Question: Im not very good in creating android layouts so I am not able to align the button to the bottom in the MainView.
Picture:

Layout:
'''
<?xml version="1.0" encoding="utf-8"?>
<LinearLayout android:id="@+id/linearLayout1" android:layout_width="fill_parent" android:layout_height="wrap_content" xmlns:android="http://schemas.android.com/apk/res/android" android:orientation="vertical">
<ListView android:id="@+id/lv_pizza" android:layout_width="fill_parent"
android:layout_height="wrap_content" android:layout_weight="1"></ListView>
<Button android:layout_width="fill_parent" android:id="@+id/bt_add"
android:layout_height="wrap_content" android:text="hinzufugen"></Button>
<RelativeLayout android:layout_width="fill_parent" android:id="@+id/relativeLayout2" android:layout_height="fill_parent">
</RelativeLayout>
</LinearLayout>
'''
Please help
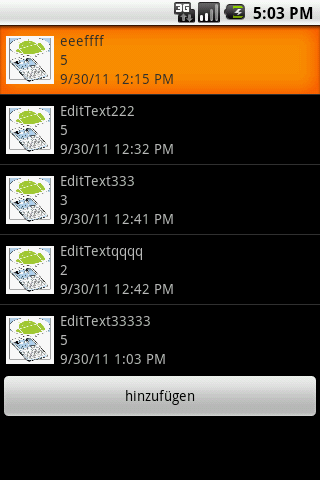
Answer: This works for a linear layout, note the 'layout_weight' '1' on the list -- that's what pushes the button to the bottom:
'''
<?xml version="1.0" encoding="utf-8"?>
<LinearLayout xmlns:android="http://schemas.android.com/apk/res/android"
android:id="@+id/linearLayout1"
android:layout_width="match_parent"
android:layout_height="match_parent"
android:orientation="vertical">
<ListView android:id="@+id/lv_pizza"
android:layout_width="match_parent"
android:layout_height="match_parent"
android:layout_weight="1" />
<Button android:id="@+id/bt_add"
android:layout_width="match_parent"
android:layout_height="wrap_content"
android:text="hinzufugen" />
</LinearLayout>
'''
This then looks like this in the UI editor: